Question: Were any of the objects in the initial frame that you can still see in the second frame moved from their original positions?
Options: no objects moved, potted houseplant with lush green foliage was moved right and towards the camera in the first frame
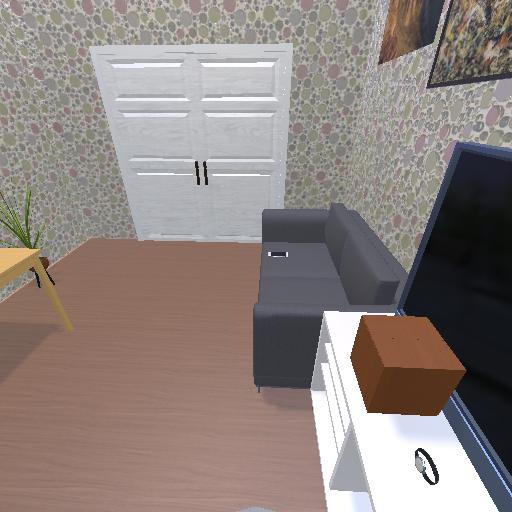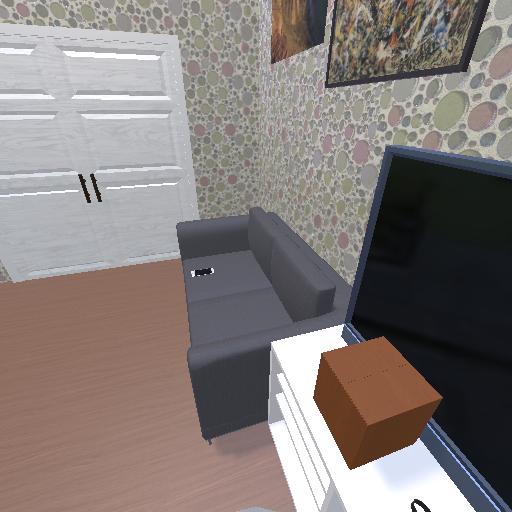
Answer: no objects moved